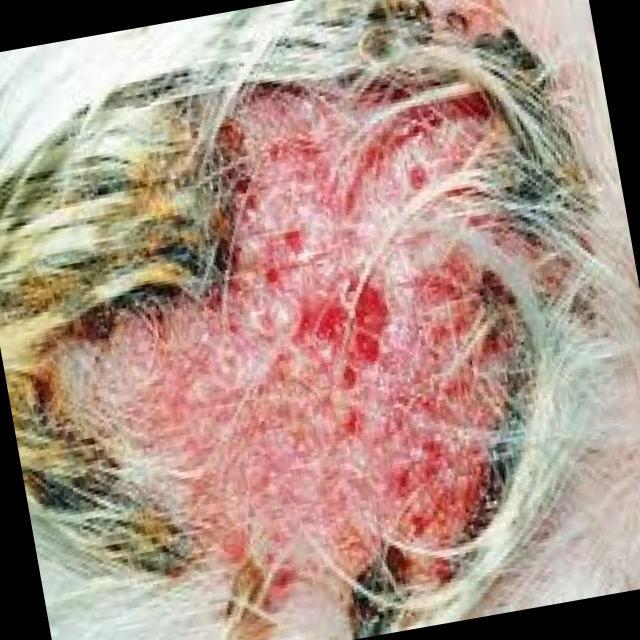
Canine fungal skin infection — characterized by alopecia, scaling, crusting, and circular lesions. Common agents include Malassezia and Candida species.